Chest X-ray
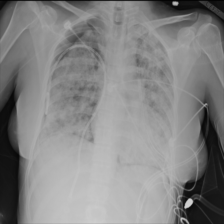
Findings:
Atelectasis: negative
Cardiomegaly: negative
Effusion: negative
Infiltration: positive
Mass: negative
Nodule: negative
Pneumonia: negative
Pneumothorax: positive
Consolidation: negative
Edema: negative
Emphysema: negative
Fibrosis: negative
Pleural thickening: negative
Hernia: negative